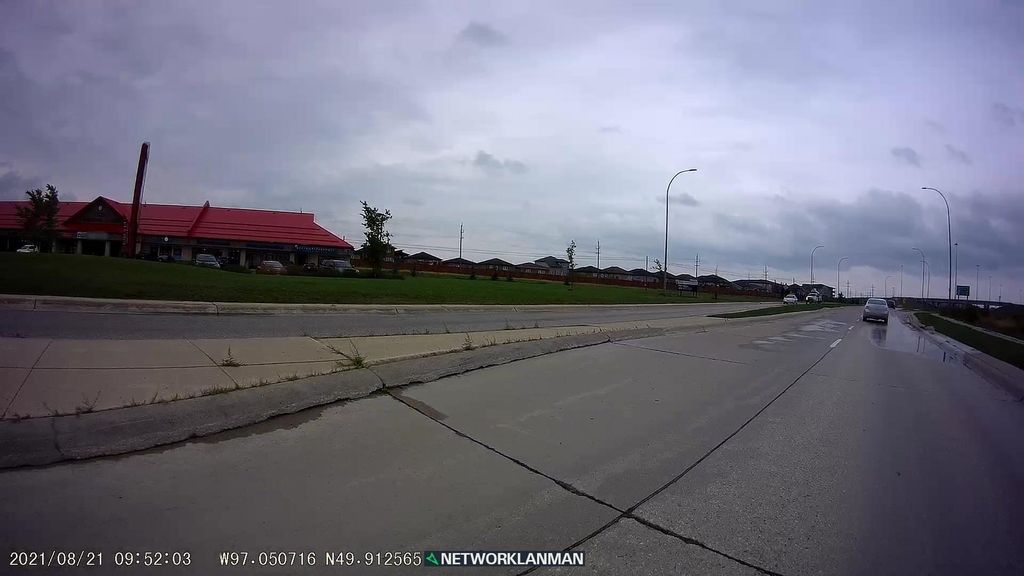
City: winnipeg